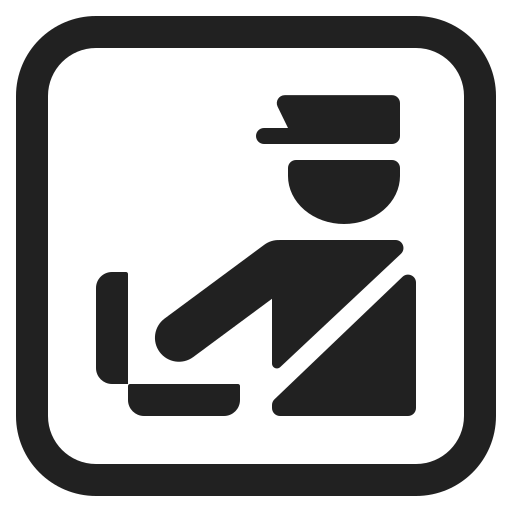
customs high contrast